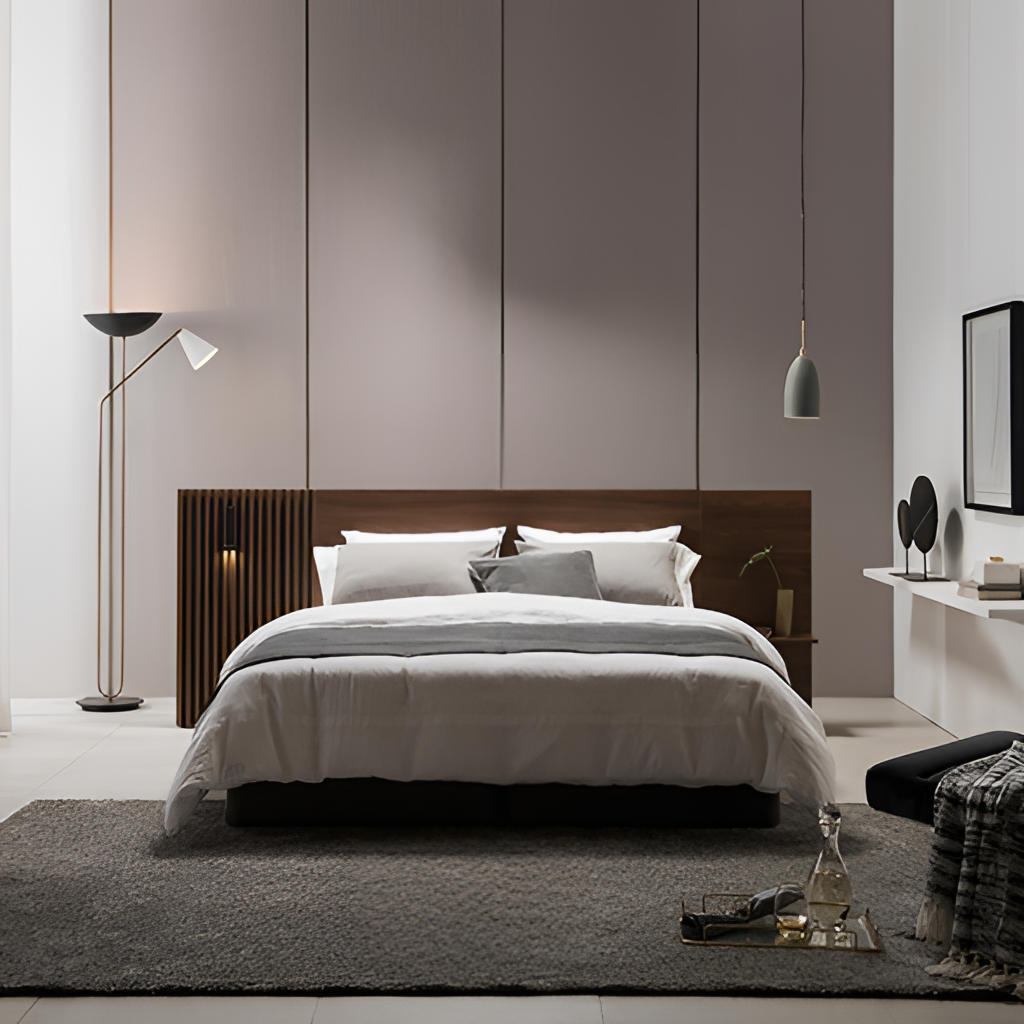
bedroom, white fabric bed, paint wallpaper, with vertical paneled pattern, tile flooring, with large square pattern, contemporary